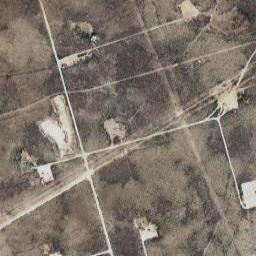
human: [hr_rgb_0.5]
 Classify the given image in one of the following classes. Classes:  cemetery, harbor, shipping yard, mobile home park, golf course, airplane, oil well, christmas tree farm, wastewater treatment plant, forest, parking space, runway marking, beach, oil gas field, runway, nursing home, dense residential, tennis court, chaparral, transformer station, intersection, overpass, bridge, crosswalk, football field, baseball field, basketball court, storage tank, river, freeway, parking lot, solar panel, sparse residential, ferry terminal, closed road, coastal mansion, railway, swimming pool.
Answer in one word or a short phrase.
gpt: oil gas field